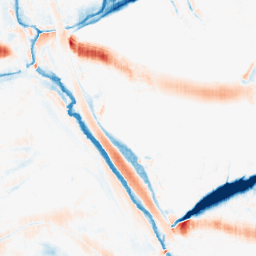
Category: morphological
Decomposition family: morphological_ellipse
Decomposition parameters: operation: average
width: 30
height: 10
Upsampling method: sinc_blackman
Upsampling parameters: scale: 8
kernel_size: 16
Upsampling scale: 8